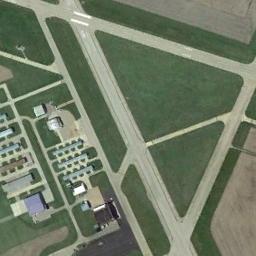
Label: airport